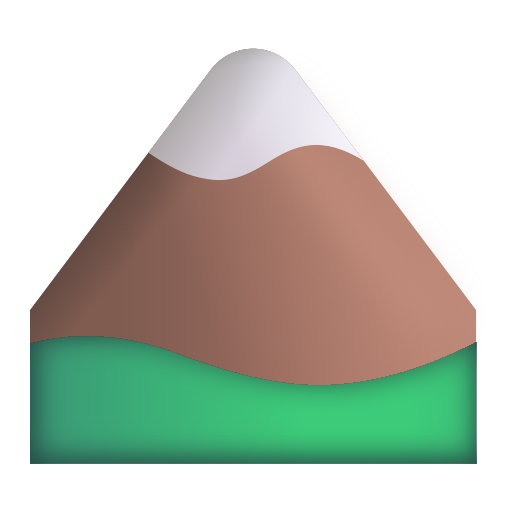
snow capped mountain color